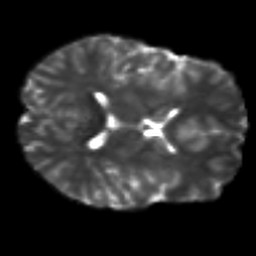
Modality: T2w
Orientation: axial
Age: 25
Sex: female
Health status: ill
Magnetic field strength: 3 T
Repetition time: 8.4 s
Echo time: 0.0926 s